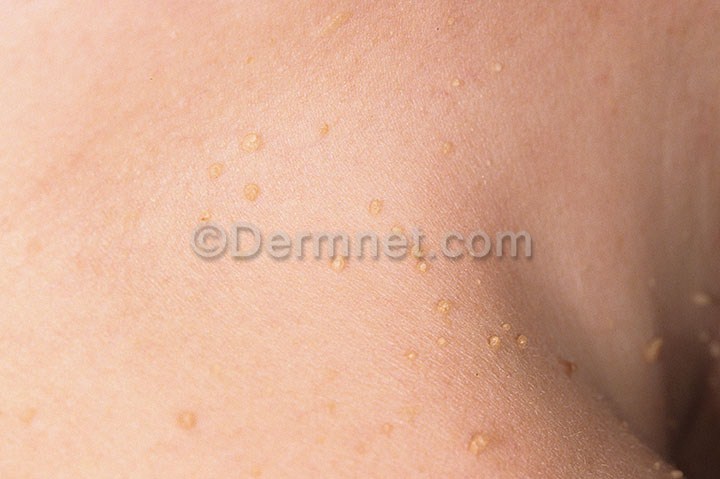
Disease: Seborrheic Keratoses and other Benign Tumors